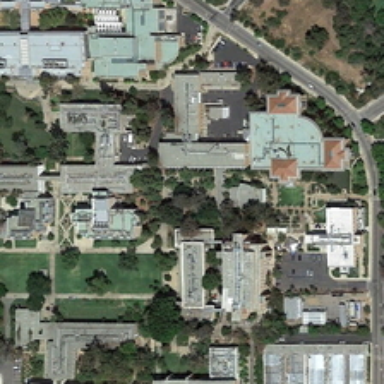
The school is on the side of the road .